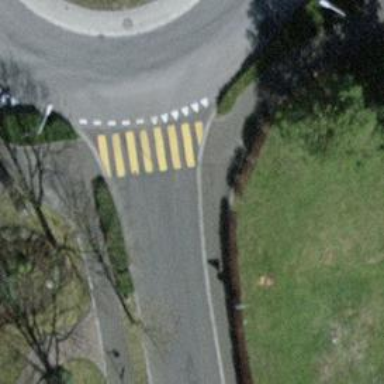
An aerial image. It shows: Uncontrolled zebra crossing on the road.